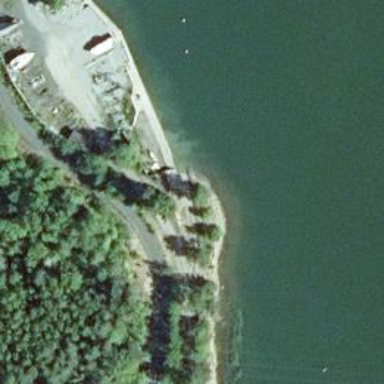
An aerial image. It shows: Slipway on leisure land.